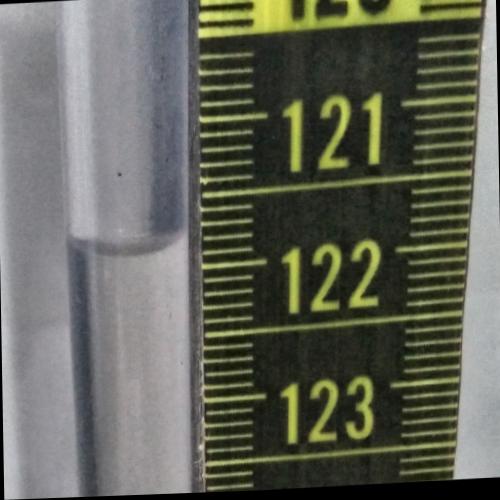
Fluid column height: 121.8 cm